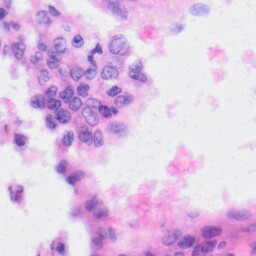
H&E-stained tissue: Liver